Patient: sex F, age 44
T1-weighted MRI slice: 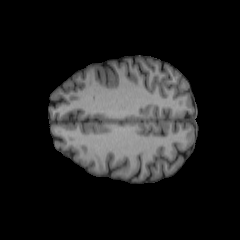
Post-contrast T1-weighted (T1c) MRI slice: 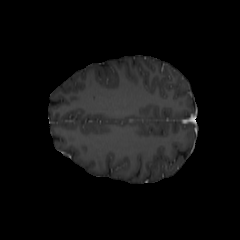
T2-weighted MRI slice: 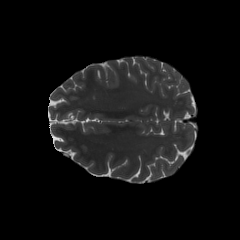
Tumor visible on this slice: no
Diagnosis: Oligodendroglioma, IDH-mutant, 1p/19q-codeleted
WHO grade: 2